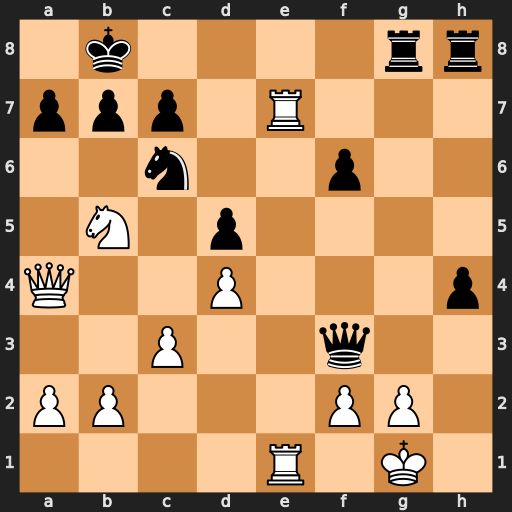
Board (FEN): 1k4rr/ppp1R3/2n2p2/1N1p4/Q2P3p/2P2q2/PP3PP1/4R1K1
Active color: w
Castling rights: -
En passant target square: -
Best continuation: Re8+ Rxe8 Rxe8+ Rxe8 gxf3